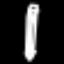
Label: pencil